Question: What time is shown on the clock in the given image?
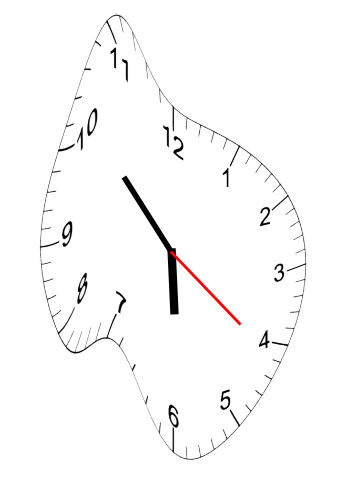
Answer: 05:52:21